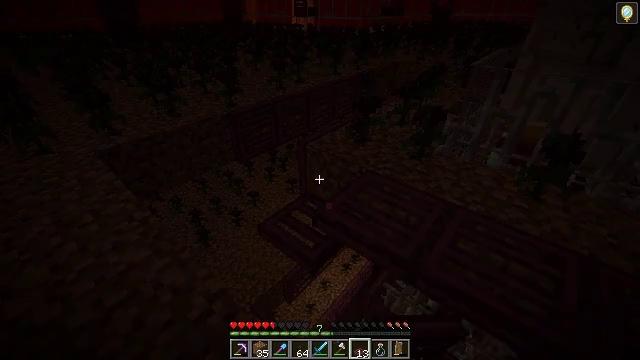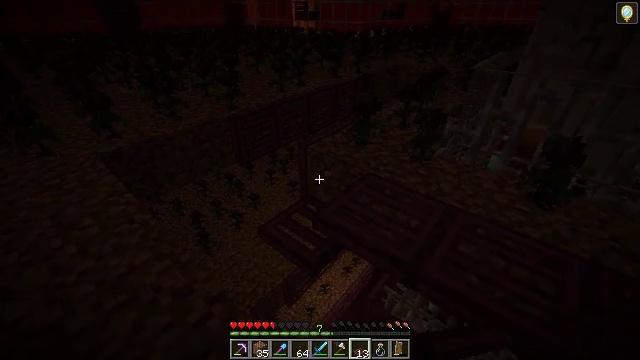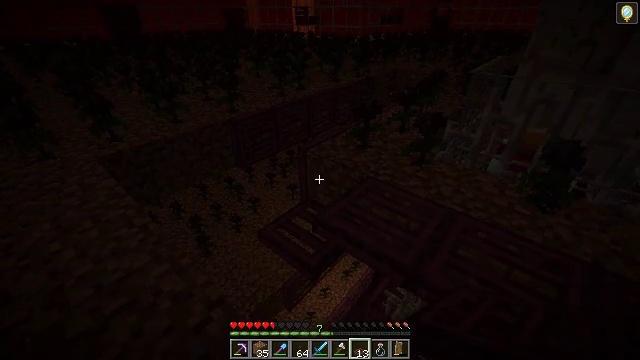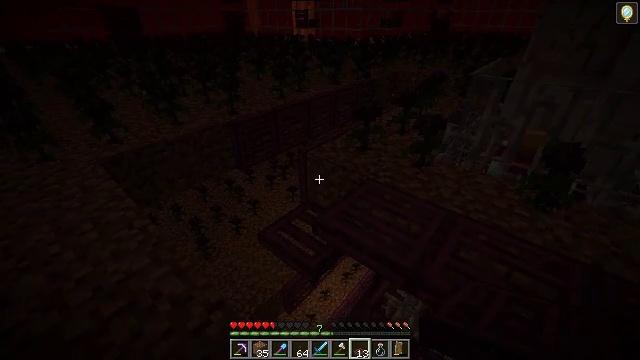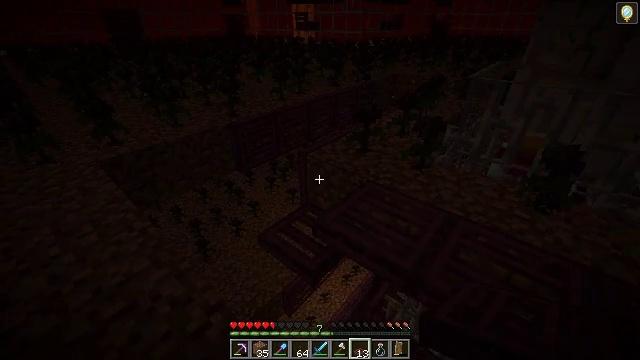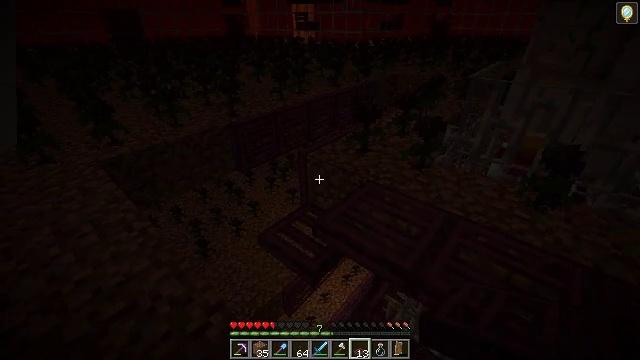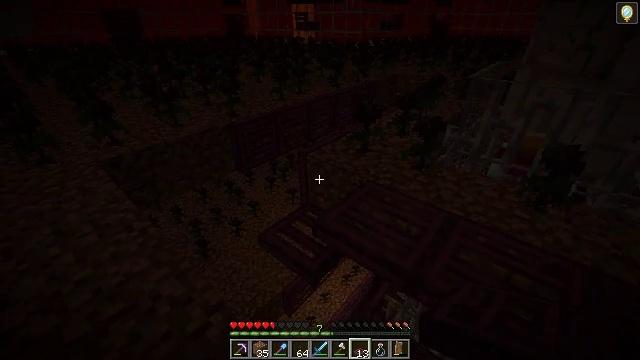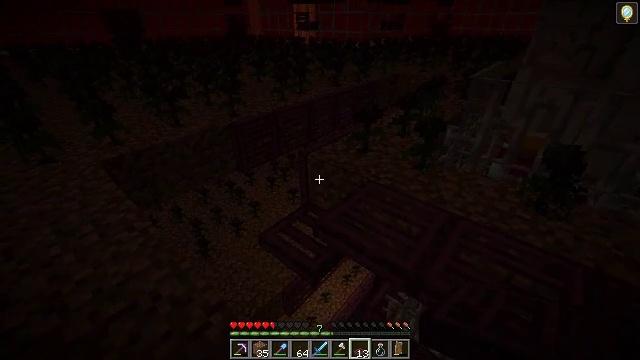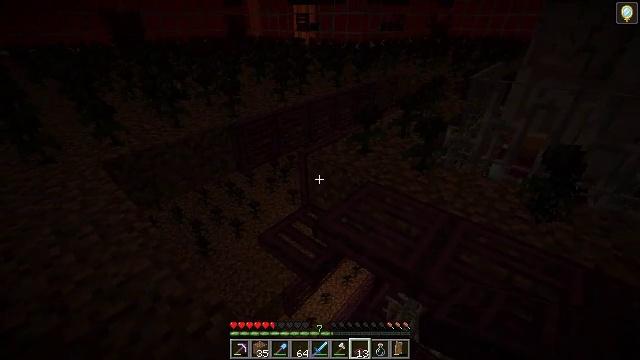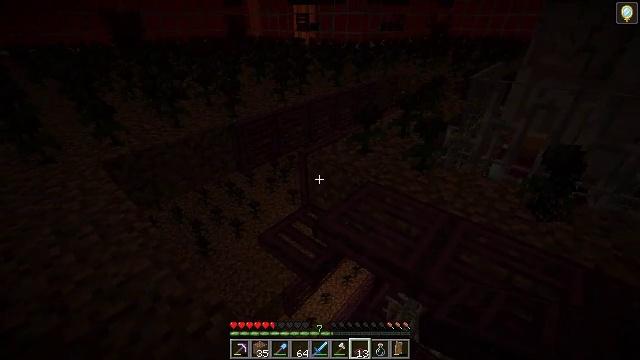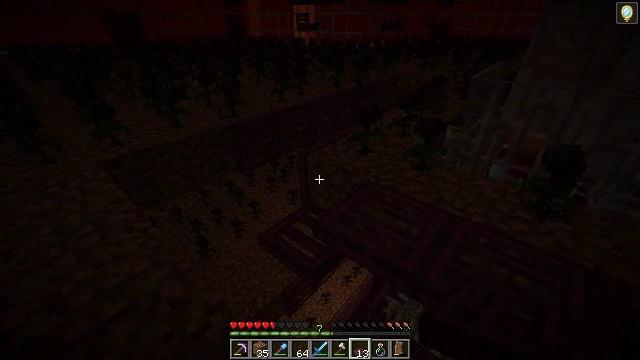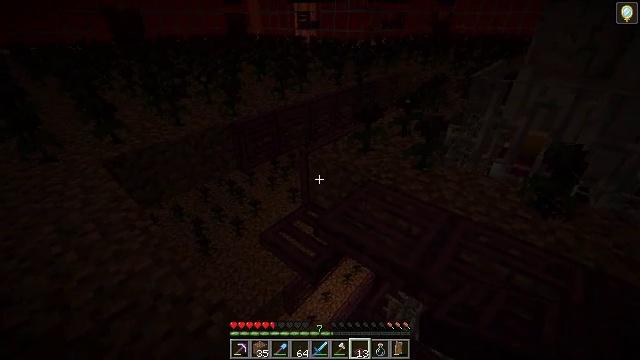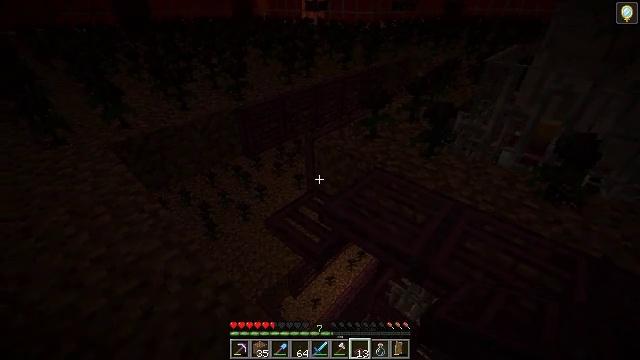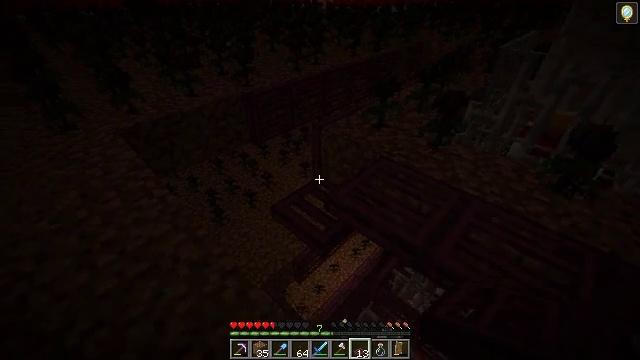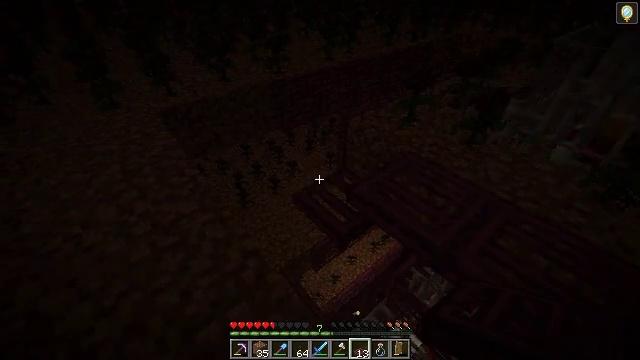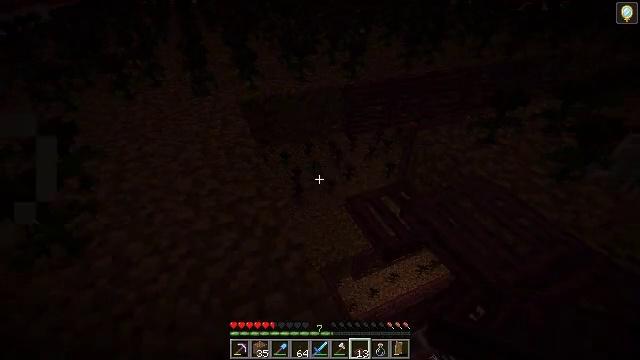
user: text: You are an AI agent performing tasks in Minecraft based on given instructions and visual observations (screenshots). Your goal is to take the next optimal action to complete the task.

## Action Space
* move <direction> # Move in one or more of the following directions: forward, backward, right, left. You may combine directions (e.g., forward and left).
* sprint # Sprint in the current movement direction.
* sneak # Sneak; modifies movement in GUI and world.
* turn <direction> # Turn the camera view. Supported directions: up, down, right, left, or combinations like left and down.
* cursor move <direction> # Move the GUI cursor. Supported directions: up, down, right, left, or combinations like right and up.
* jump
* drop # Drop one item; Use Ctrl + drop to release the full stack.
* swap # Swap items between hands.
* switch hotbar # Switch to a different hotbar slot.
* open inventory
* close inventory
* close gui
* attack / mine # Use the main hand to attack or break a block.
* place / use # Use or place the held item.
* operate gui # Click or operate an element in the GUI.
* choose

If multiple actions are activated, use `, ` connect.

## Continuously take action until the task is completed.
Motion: motion action
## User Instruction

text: Collect the crimson trapdoor from a structure.
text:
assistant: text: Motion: no_op
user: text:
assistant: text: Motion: no_op
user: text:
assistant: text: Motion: no_op
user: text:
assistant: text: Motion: no_op
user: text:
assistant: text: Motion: use / place
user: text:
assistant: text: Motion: use / place
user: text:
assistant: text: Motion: use / place
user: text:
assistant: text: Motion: no_op
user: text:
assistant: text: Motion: no_op
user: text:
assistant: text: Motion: no_op
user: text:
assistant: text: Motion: no_op
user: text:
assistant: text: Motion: turn left and down
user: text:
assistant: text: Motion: turn left and down
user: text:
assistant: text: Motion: turn left and down
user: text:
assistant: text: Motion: turn left
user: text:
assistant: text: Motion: turn left and up
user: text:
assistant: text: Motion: turn left and up
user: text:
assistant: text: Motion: no_op
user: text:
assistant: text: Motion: no_op
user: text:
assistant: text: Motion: turn left
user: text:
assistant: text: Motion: turn left
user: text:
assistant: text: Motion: move forward, turn left
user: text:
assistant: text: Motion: move forward
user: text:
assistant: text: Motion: move forward
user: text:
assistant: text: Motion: move forward, turn right
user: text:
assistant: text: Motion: move forward
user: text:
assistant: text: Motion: move forward
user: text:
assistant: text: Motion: move forward, turn right
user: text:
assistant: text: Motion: move forward, turn right and down
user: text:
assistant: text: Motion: turn right and down